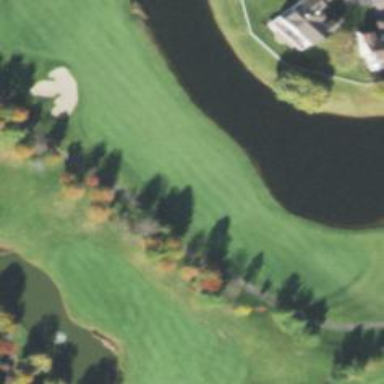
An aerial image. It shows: Path for both road and golf.